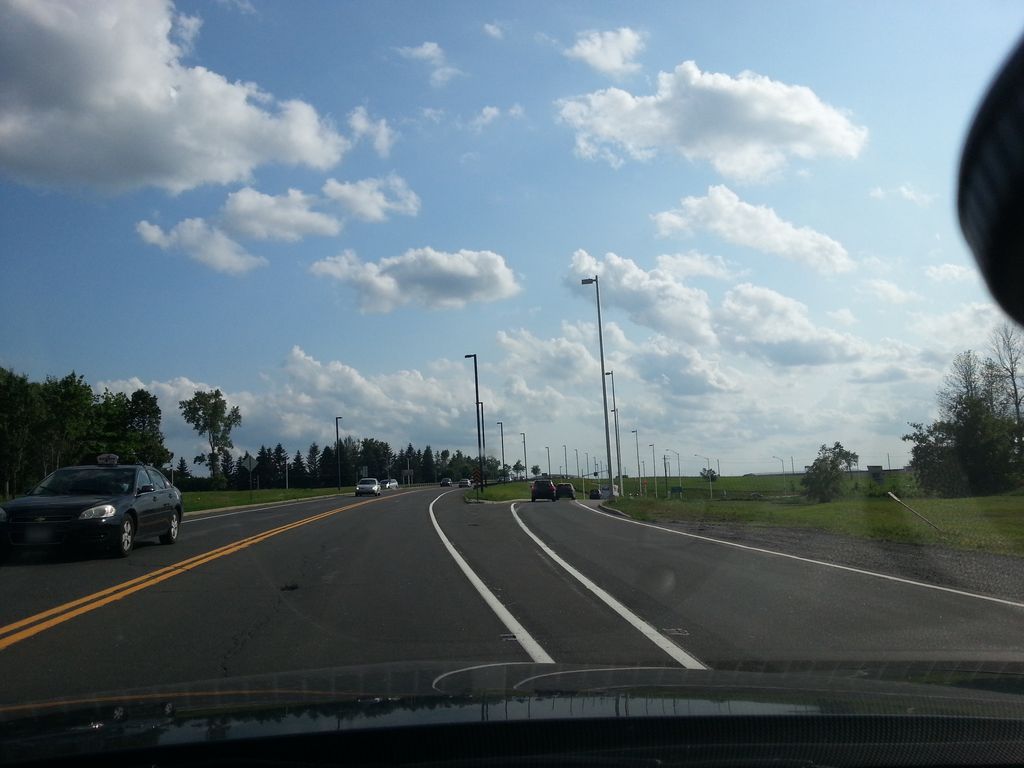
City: ottawa-gatineau